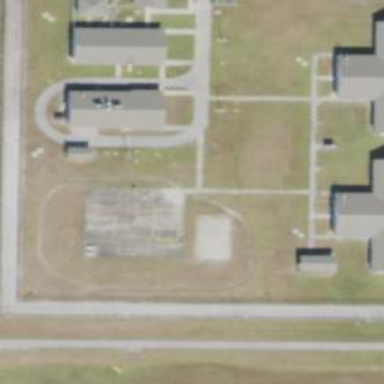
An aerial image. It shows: Prison.